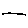
Label: line